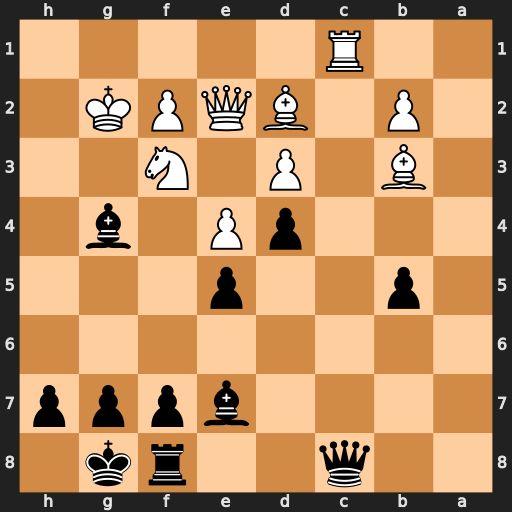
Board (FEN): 2q2rk1/4bppp/8/1p2p3/3pP1b1/1B1P1N2/1P1BQPK1/2R5
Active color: b
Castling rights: -
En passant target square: -
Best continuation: Bh3+ Kh2 Qg4 Rg1 Qh5